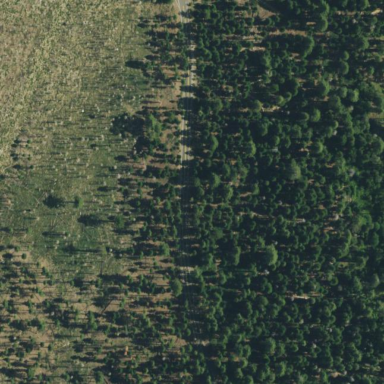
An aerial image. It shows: Evergreen needle-leaved forest.